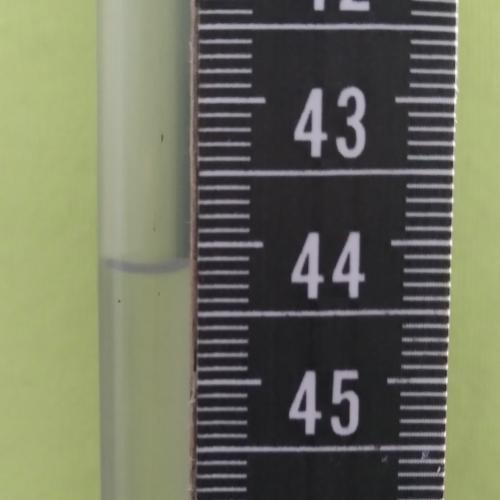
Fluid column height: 44.2 cm